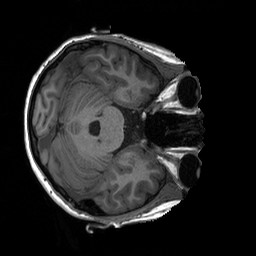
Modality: T1w
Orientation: axial
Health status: healthy
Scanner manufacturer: siemens
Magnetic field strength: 3 T
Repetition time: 2.3 s
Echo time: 0.00207 s